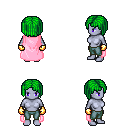
a pixel art fantasy rpg character, female body template, dark elf, purple skin, pink cape, teal pants, green pageboy hairstyle, gold gloves, four views (front, back, left, right), 2x2 character sprite sheet, small pixel art, hard edges, no anti-aliasing